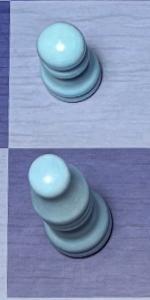
Label: Bishop_White